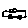
Label: car